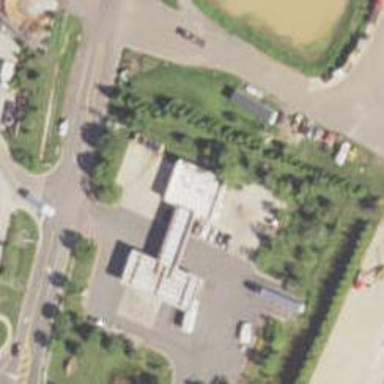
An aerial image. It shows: Convenience shop.